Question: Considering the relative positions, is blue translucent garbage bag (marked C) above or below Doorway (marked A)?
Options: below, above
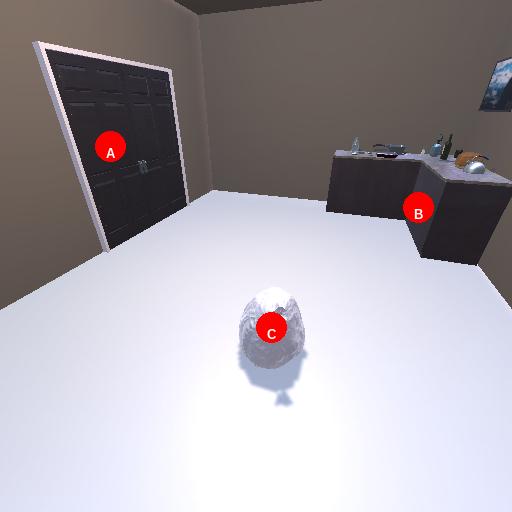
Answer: below